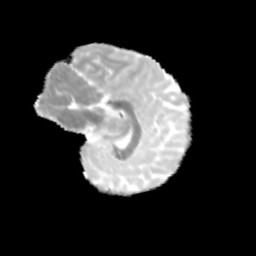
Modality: MD
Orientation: sagittal
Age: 11
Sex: female
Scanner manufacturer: siemens
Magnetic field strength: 3 T
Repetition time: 3.8 s
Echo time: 0.07 s